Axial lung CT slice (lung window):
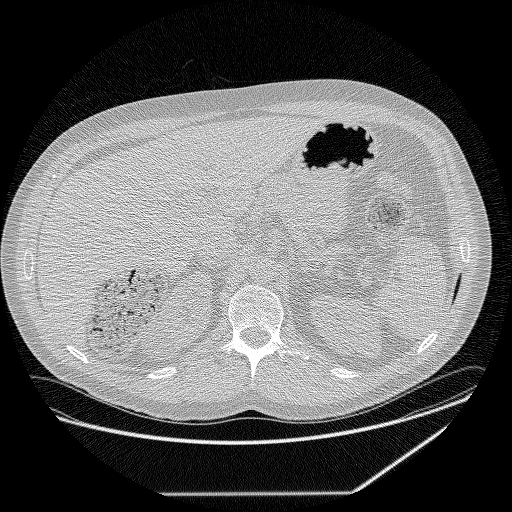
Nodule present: no